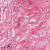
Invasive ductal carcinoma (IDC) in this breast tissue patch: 0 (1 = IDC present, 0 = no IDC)